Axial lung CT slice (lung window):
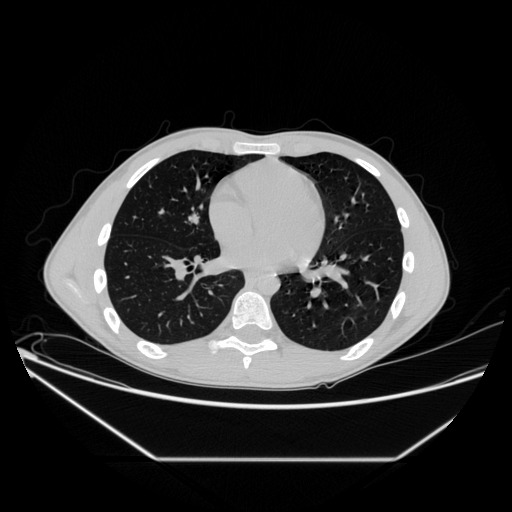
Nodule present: no